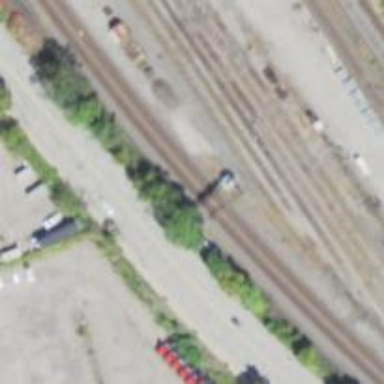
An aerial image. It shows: Railway signal.